Question: I have a problem - I want to create a circular wrap function which will wrap an image as depicted below:

This is available in OSX however is not available on iOS.
My logic so far has been:
Split the image up into 'x' sections and for each section:
1. Rotate alpha degrees
2. Scale the image in the x axis to create a diamond shaped 'warped' effect of the image
3. Rotate back 90 - atan((h / 2) / (w / 2))
4. Translate the offset
My problem is that this seems inaccurate and I have been unable to mathematically figure out how to do this correctly - any help would be massively appreciated.
Link to OSX docs for 'CICircularWrap':
<URL>
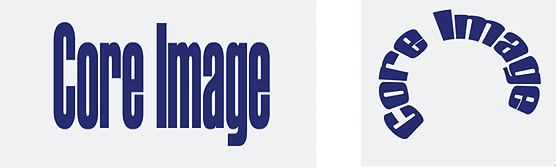
Answer: Apple have added CICircularWrap to iOS 9
<URL>
> Wraps an image around a transparent circle.Circular Wrap DistortionAvailable in OS X v10.5 and later and in iOS 9 and later.